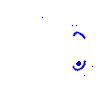
Particle: kaon